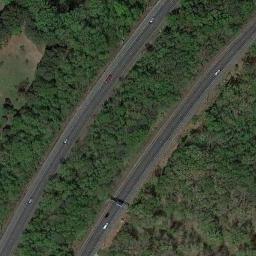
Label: freeway